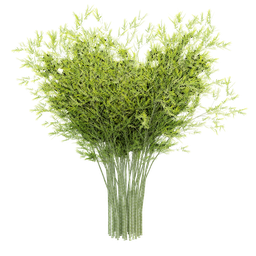
Label: nature